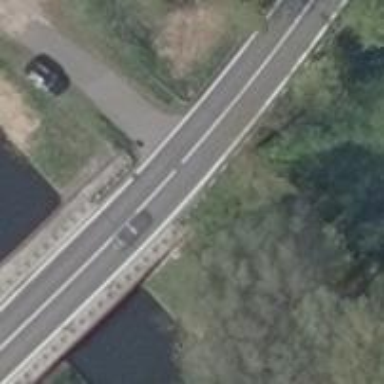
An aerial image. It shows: Secondary road crossing bridge with asphalt surface.